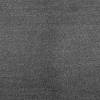
Atmospheric dust classification: dusty